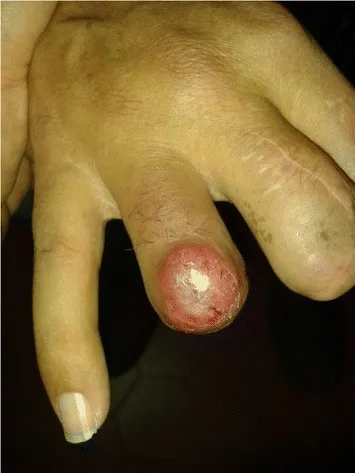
The lesions tended to recur at proximal metacarpophalangeal joints of fingers amputated of distal parts.
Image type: medical_photograph (other_medical_photograph)